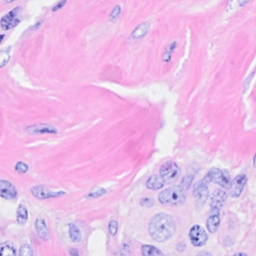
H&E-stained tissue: Breast